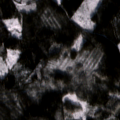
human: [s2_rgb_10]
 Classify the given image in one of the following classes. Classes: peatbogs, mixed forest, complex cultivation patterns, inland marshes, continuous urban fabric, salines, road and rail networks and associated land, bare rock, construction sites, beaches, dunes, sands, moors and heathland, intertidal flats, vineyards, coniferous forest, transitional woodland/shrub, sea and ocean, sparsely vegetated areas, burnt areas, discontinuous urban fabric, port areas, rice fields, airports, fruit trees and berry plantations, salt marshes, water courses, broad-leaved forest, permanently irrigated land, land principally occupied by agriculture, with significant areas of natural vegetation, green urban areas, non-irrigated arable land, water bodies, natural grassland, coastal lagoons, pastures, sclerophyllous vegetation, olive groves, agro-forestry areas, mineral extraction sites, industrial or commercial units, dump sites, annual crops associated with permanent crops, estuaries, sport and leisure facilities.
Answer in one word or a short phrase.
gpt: coniferous forest, mixed forest, transitional woodland/shrub